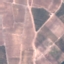
Land use / land cover: PermanentCrop